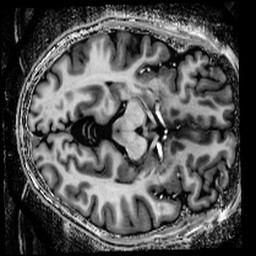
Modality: T1w
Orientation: axial
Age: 49
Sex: female
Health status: healthy
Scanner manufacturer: siemens
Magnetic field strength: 9.4 T
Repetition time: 9 s
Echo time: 0.0023 s